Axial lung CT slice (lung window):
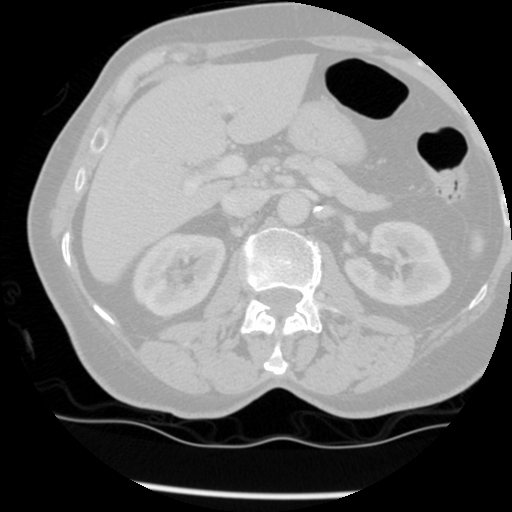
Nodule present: no